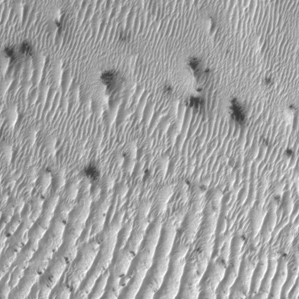
Label: frost